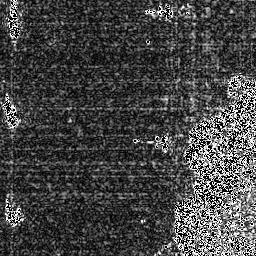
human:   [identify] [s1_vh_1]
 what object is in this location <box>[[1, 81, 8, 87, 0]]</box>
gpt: <ref>1 small ship at the bottom left</ref>

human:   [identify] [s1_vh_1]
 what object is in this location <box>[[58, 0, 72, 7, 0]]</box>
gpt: <ref>1 medium ship at the top</ref>